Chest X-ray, AP view. Patient: 55 years old, sex M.
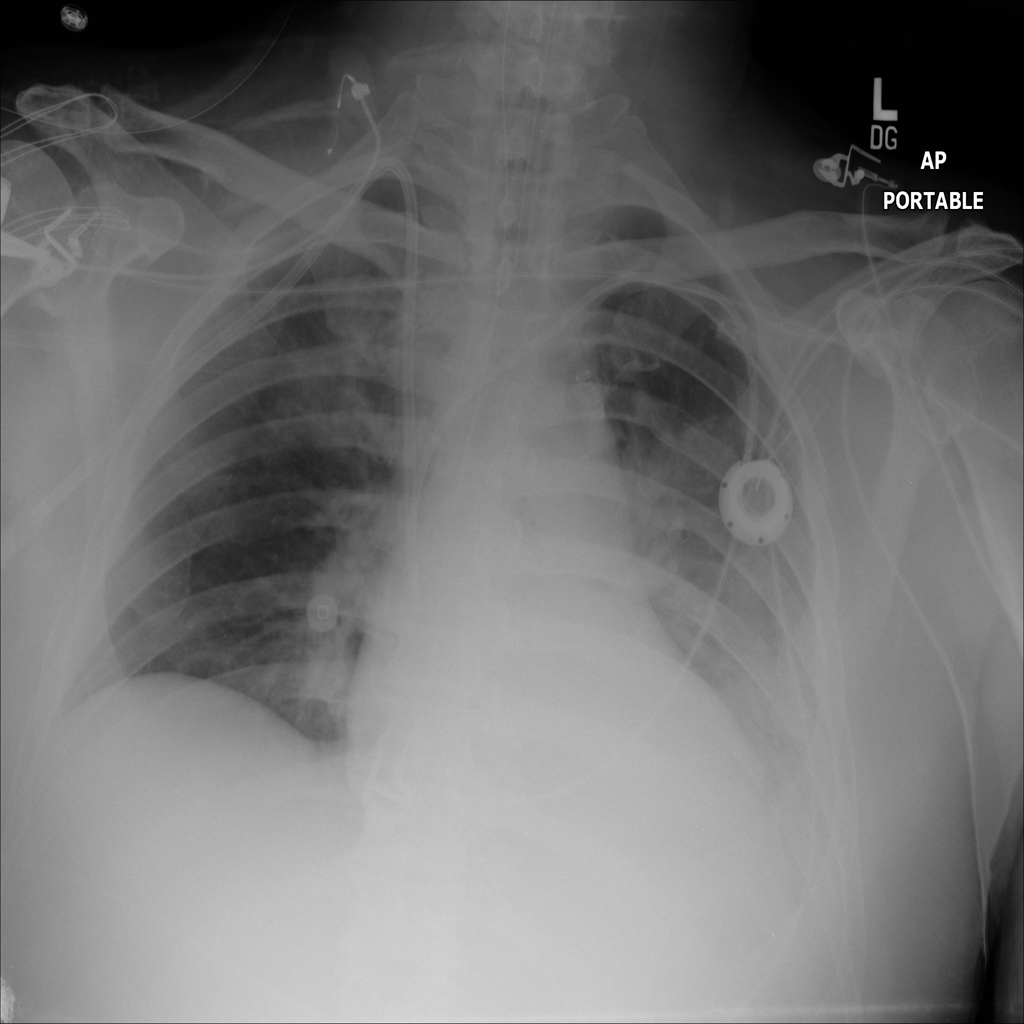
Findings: No Finding